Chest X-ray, PA view. Patient: 59 years old, sex M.
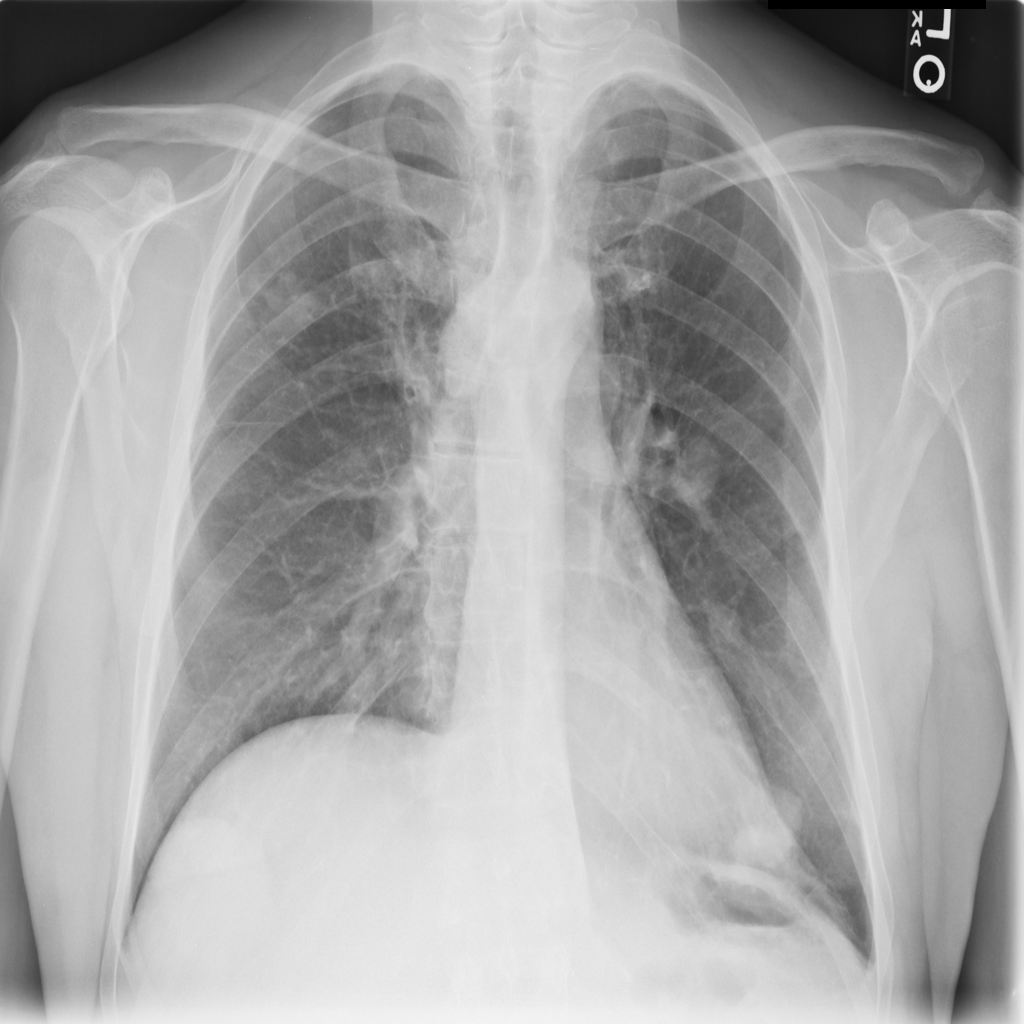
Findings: Atelectasis